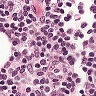
Metastatic tissue present: no